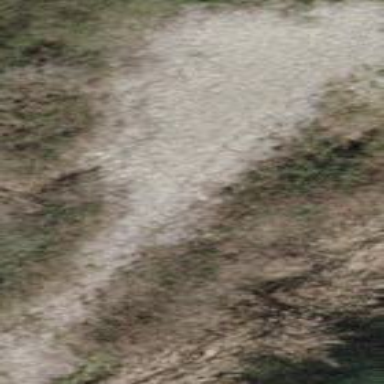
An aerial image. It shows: Sandy area in nature.